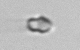
Label: Heterocapsa_rotundata